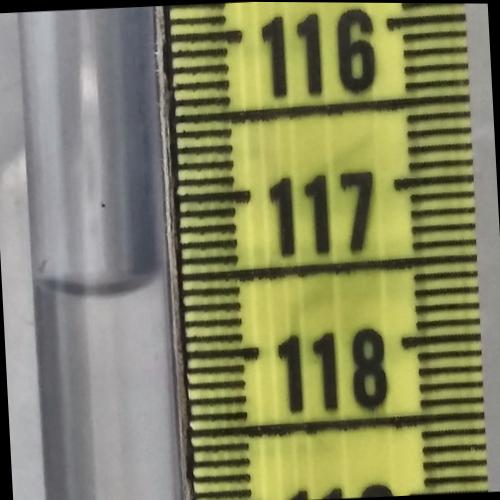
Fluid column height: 117.5 cm